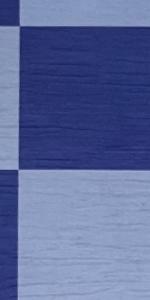
Label: Empty